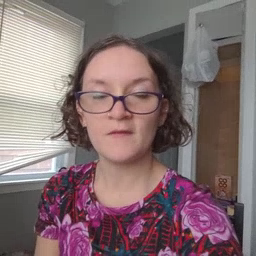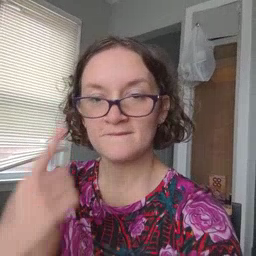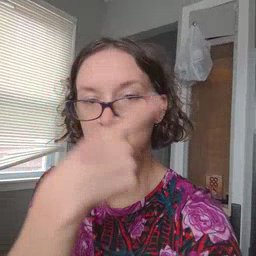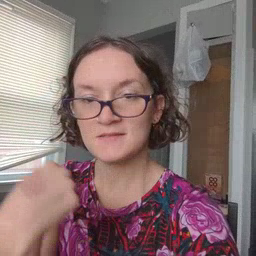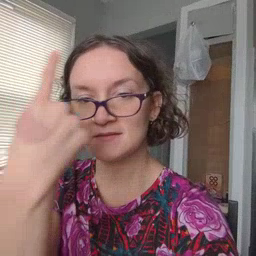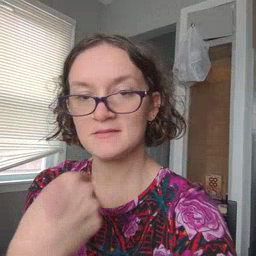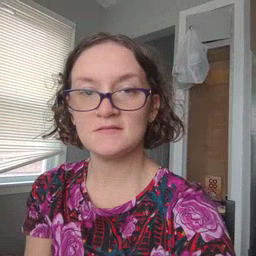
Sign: face